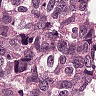
Metastatic tissue present: yes